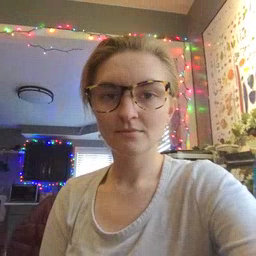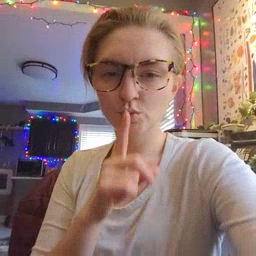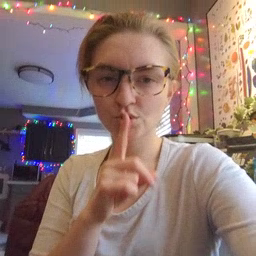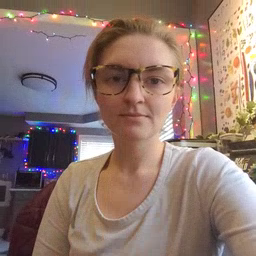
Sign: shhh